Question: I need to select 'other' option from Eclipse view panel.But when I select Windod->show View->Other, I am not able to get 'other' option.I can see other options like 'XML', 'Terminal', 'Team' etc.But not this one: 'Other'.How to enable this option.I am using eclipse IDE Helios.Thanks
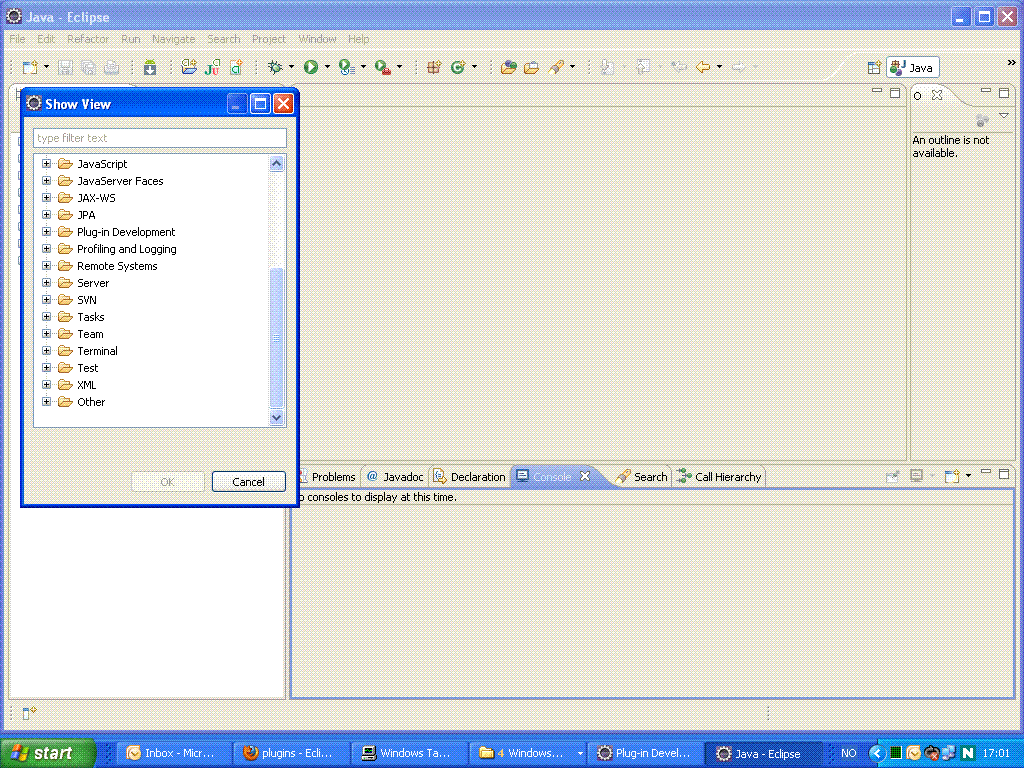
Answer: I got it.The reason is that the if there is any custom view, automatically the 'Other' option will be visible.Normally it is visible when a develop a plug in with a view.